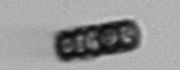
Label: Paralia_sulcata